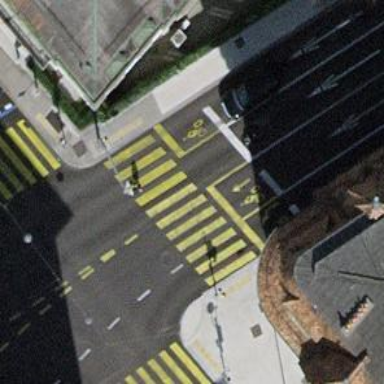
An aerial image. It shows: Crossing with zebra markings controlled by traffic signals.